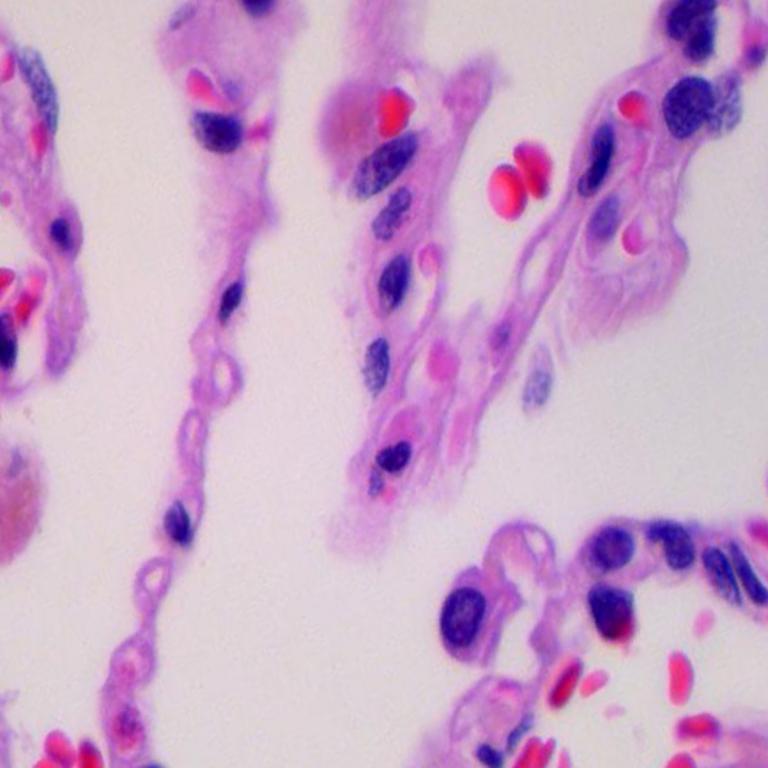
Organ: lung
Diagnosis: benign